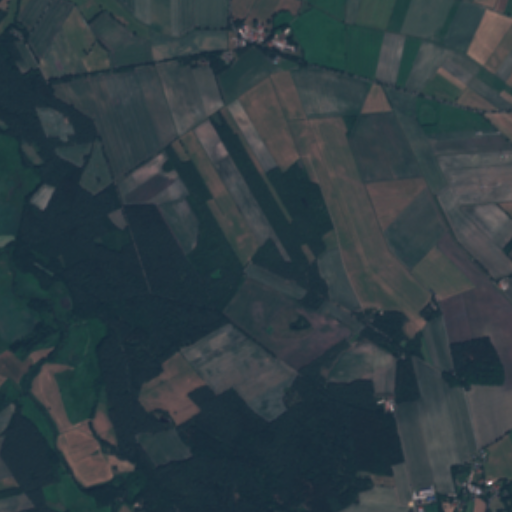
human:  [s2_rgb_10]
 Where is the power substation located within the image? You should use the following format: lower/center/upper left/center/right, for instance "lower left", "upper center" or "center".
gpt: The power substation is located in the center right of the image.
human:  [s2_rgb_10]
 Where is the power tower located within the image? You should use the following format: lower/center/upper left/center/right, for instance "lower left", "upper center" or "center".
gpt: The power tower is located in the upper right of the image.
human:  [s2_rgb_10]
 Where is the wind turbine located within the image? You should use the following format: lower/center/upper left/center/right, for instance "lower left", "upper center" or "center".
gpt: The wind turbine is located in the upper right of the image.
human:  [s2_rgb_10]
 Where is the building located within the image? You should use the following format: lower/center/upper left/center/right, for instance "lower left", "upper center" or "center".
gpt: There is no building in the image.